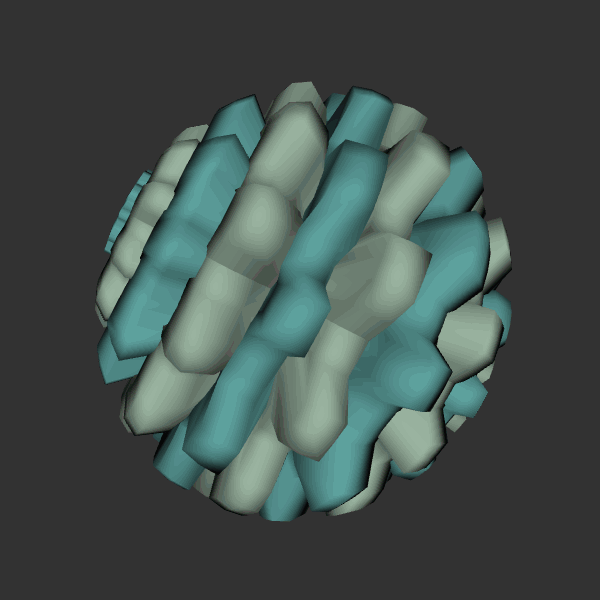
Background: dark